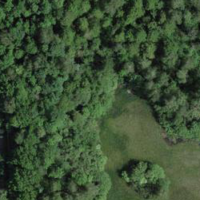
EUNIS habitat code: 41
Species observed at this site:
Carpinus betulus